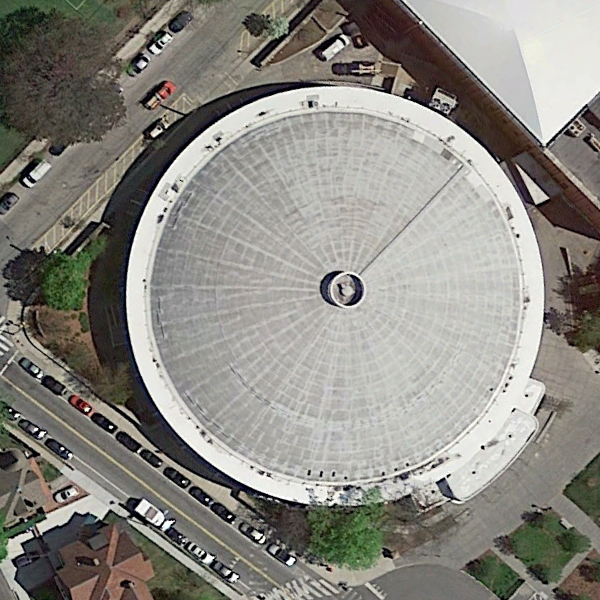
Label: Center